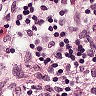
Metastatic tissue present: no